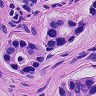
Metastatic tissue present: yes